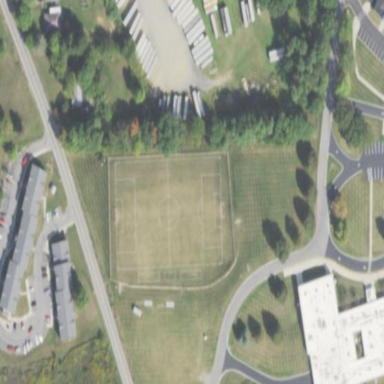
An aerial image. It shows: Soccer pitch for leisure land activities.